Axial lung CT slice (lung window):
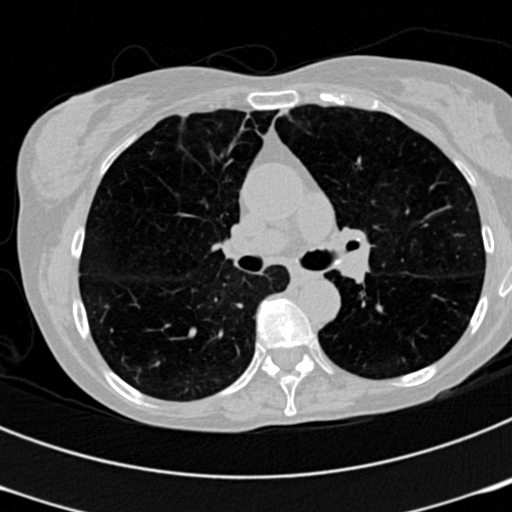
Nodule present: no